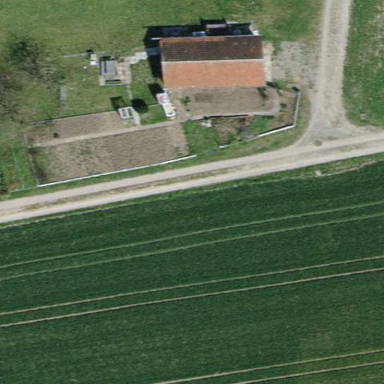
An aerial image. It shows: Farmyard area.